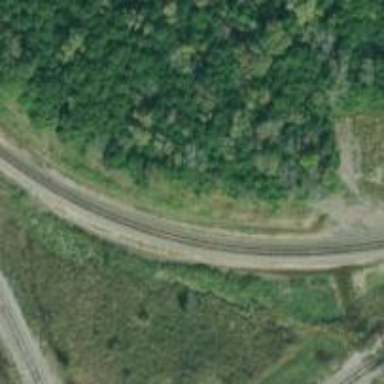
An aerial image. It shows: Railway track.